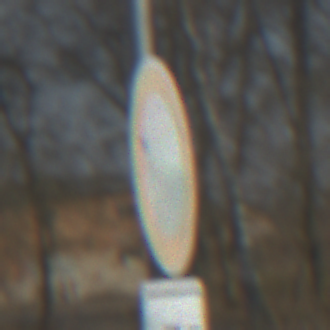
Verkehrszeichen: VerbotFahrzeugeAllerArt
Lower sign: MehrspurigeFahrzeugeFrei2
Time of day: MorningAfternoon
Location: Outdoor (Suburban)
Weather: PartlyCloudy
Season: NotSpecified
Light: Natural